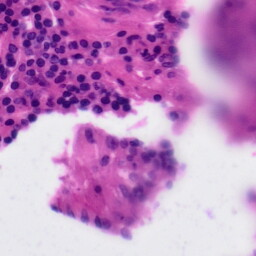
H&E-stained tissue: Tonsil